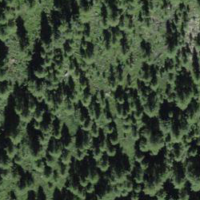
EUNIS habitat code: 43
Species observed at this site:
Ajuga pyramidalis